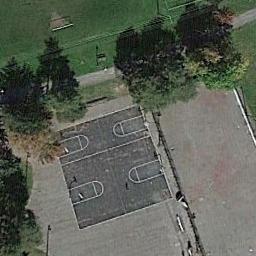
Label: basketball_court